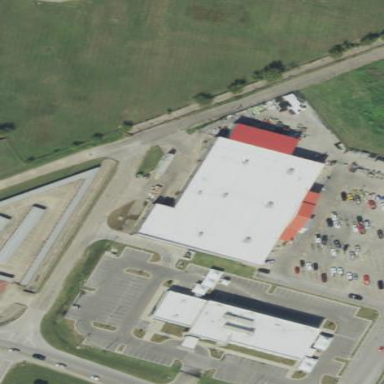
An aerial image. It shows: Country store within building.